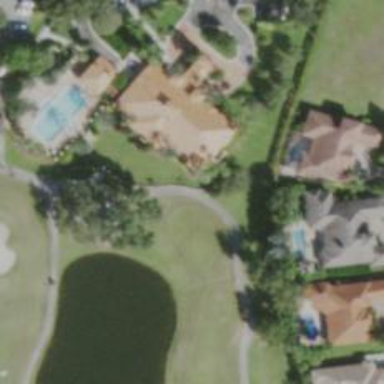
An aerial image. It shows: Grassy area designated as golf tee.